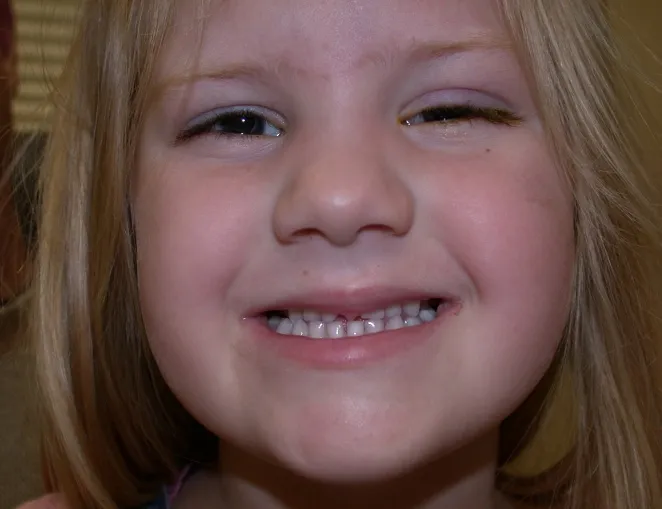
Facial photograph of patient shows flat midface and hypodontia lacking of an upper incisor.
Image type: medical_photograph (oral_photograph)